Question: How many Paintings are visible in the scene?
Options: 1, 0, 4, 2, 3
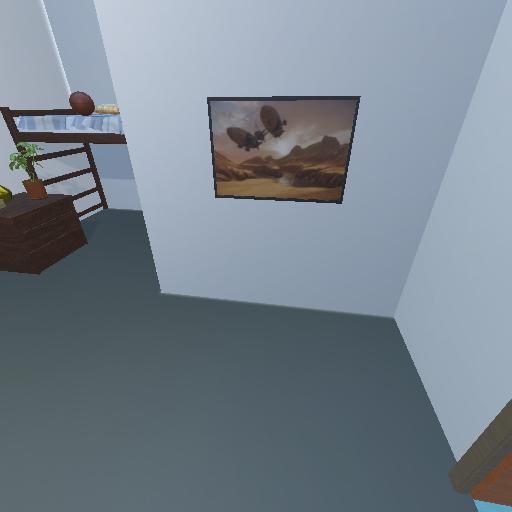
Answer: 1